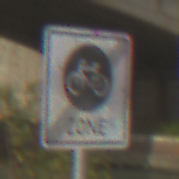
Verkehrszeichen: EndeFahrradzone
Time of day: MorningAfternoon
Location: Outdoor (Suburban)
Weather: PartlyCloudy
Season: NotSpecified
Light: Natural